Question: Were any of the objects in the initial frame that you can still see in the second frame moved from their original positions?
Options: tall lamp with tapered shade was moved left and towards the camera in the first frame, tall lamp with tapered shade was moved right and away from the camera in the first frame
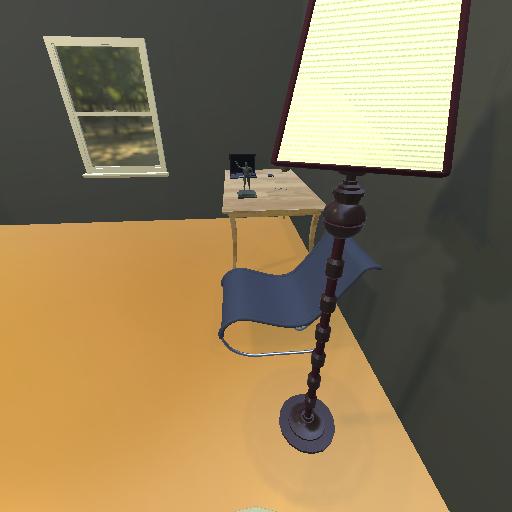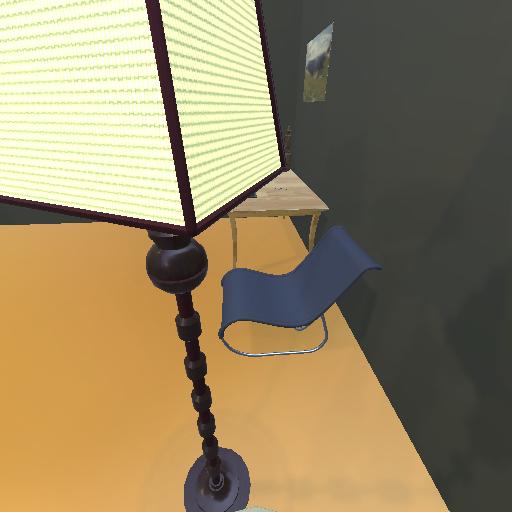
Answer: tall lamp with tapered shade was moved left and towards the camera in the first frame